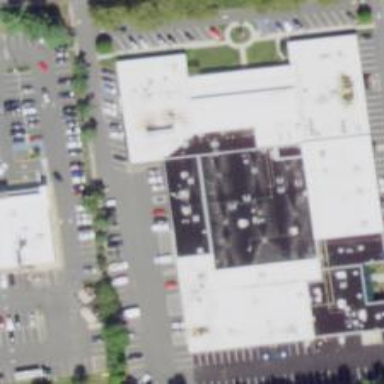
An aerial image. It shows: Industrial building.